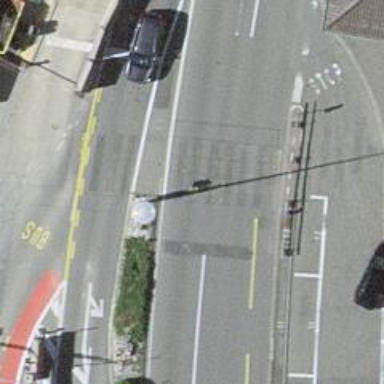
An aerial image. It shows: Road with traffic signals at the crossing.